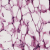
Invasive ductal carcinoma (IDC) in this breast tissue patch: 0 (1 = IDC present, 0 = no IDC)